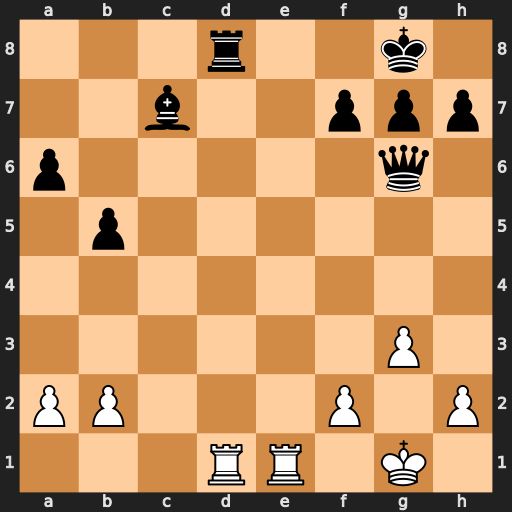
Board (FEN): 3r2k1/2b2ppp/p5q1/1p6/8/6P1/PP3P1P/3RR1K1
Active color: w
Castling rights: -
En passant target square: -
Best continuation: Rxd8+ Bxd8 Re8#